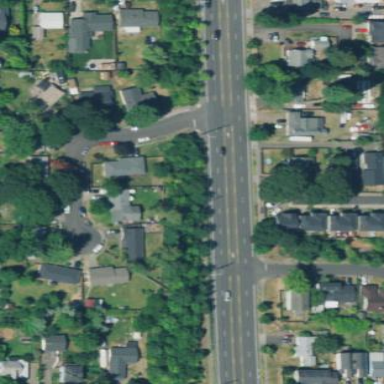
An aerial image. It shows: This residential area consists of single-family homes.